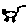
Label: cat